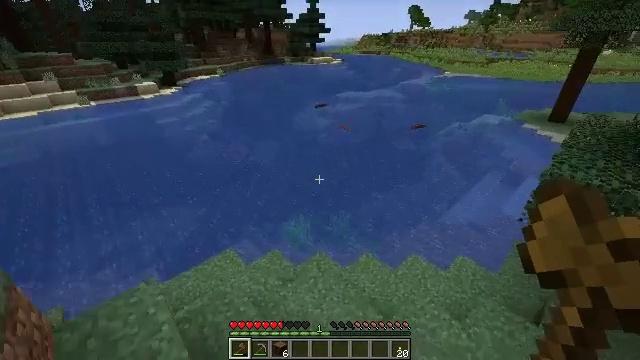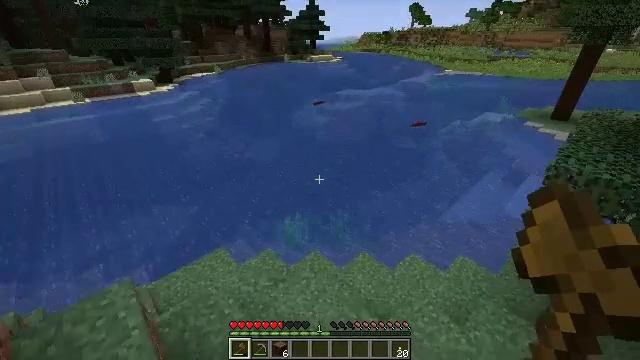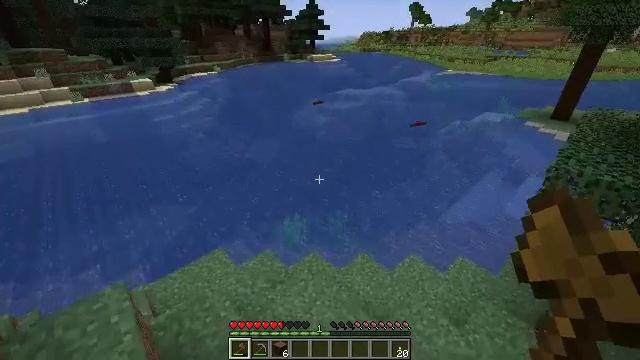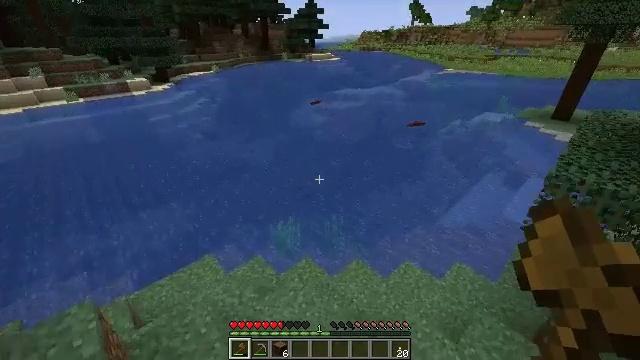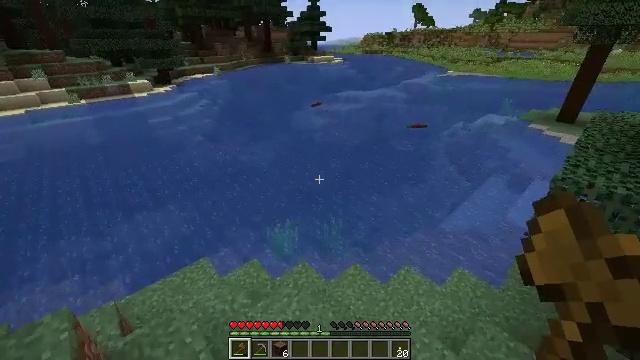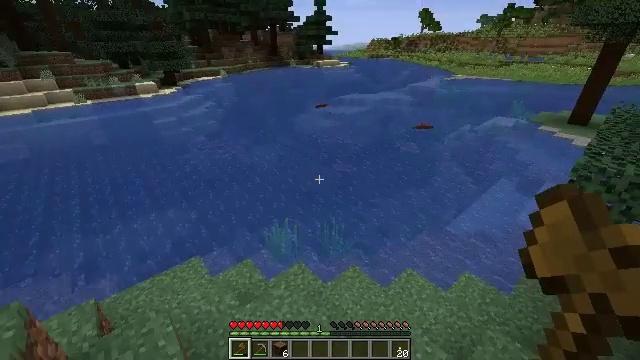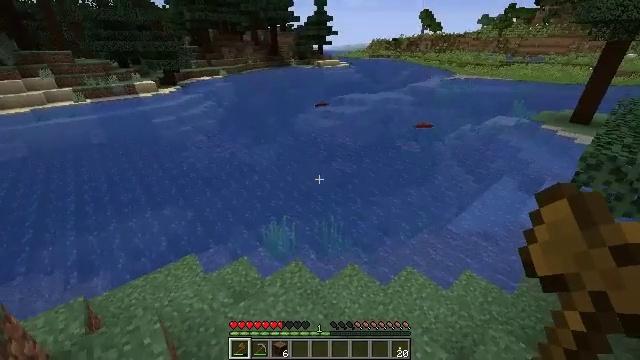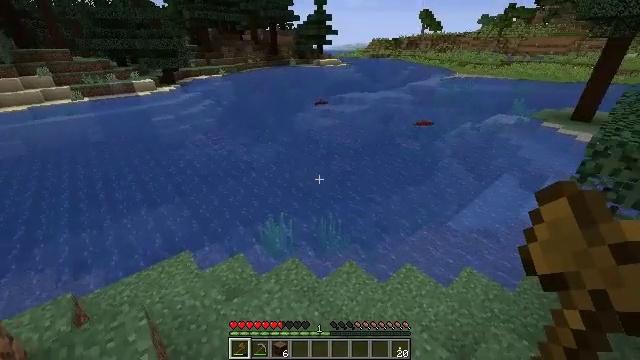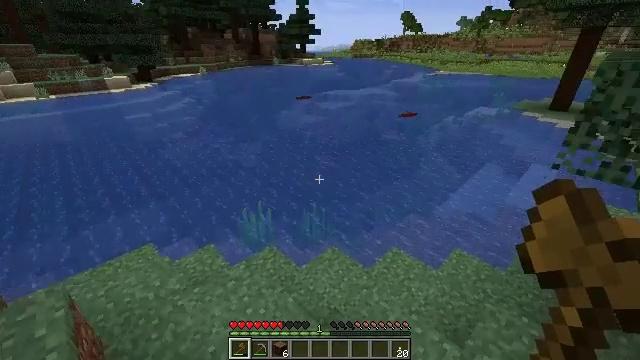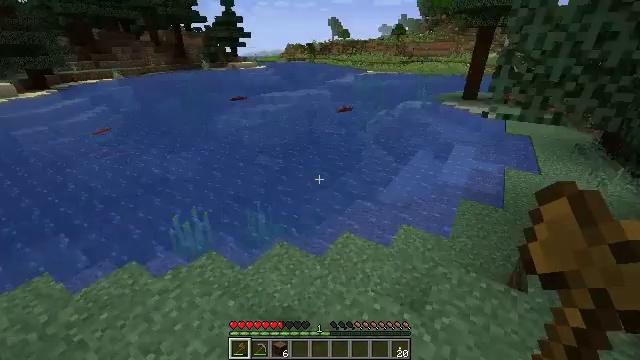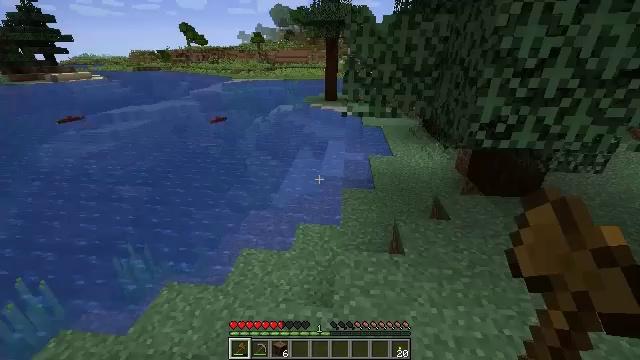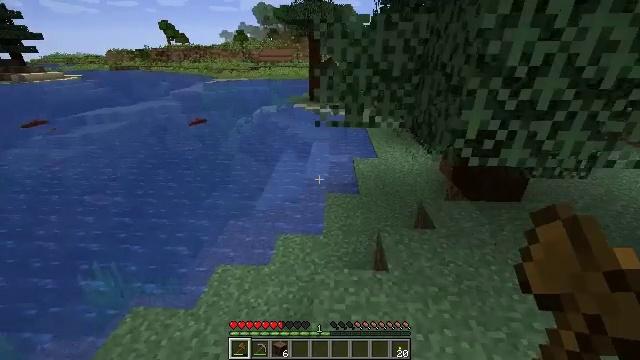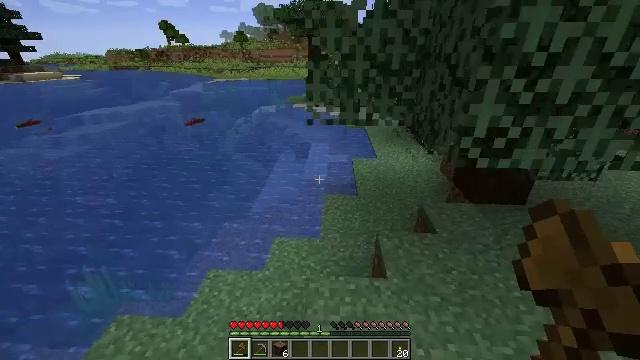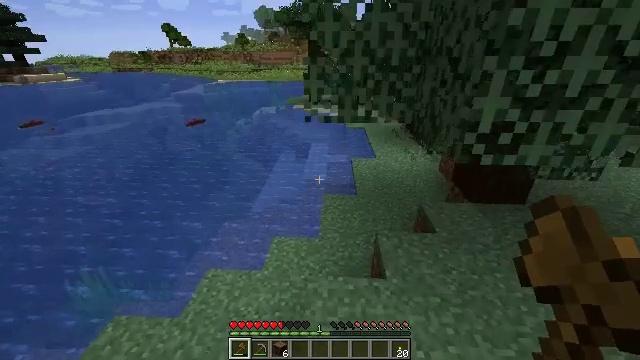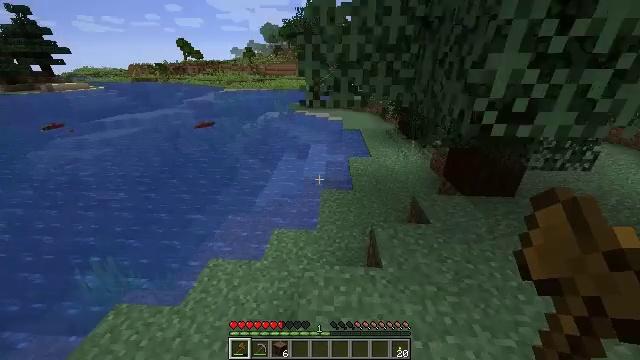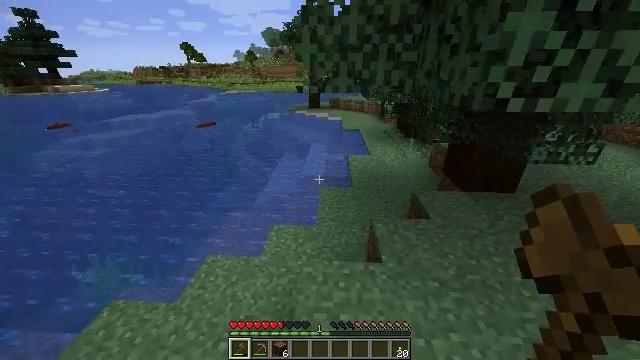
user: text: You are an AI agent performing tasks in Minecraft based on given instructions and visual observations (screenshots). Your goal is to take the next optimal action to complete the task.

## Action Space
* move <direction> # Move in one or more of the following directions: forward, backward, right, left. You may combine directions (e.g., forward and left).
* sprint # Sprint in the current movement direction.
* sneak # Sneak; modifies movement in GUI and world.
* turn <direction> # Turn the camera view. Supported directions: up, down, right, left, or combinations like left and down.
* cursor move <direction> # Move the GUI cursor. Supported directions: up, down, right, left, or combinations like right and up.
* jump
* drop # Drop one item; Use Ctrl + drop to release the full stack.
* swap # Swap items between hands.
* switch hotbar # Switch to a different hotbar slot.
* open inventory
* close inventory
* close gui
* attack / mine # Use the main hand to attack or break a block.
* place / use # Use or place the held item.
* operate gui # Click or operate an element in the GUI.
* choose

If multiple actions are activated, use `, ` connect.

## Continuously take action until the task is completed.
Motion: motion action
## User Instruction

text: Hunt a salmon.
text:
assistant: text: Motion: move forward and move right
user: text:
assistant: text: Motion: move forward and move right
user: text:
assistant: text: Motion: move forward and move right
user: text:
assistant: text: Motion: move forward and move right
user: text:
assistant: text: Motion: move forward and move right, turn left
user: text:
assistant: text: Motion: move forward and move right
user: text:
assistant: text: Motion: move forward and move right
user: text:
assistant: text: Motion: move forward and move right, turn right
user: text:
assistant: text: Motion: move forward and move right, turn right and up
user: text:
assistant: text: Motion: move forward and move right, turn right and up
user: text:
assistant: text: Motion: move forward and move right, turn right
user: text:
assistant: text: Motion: move forward, sprint
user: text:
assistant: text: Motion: move forward, sprint
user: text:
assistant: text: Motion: move forward, sprint
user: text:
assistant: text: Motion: move forward, sprint
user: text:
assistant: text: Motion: move forward, sprint
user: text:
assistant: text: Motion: move forward, sprint
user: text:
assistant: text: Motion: move forward, sprint
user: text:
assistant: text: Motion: move forward, sprint, turn up
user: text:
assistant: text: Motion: move forward, sprint, turn up
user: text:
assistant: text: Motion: move forward, sprint, turn up
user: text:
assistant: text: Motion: move forward, sprint
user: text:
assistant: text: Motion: move forward, sprint
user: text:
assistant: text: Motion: move forward, sprint
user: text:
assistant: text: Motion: move forward, sprint
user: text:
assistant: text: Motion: move forward, sprint
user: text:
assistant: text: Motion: move forward, sprint
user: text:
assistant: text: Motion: move forward, sprint
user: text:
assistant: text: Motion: move forward, sprint
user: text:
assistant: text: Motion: move forward, sprint